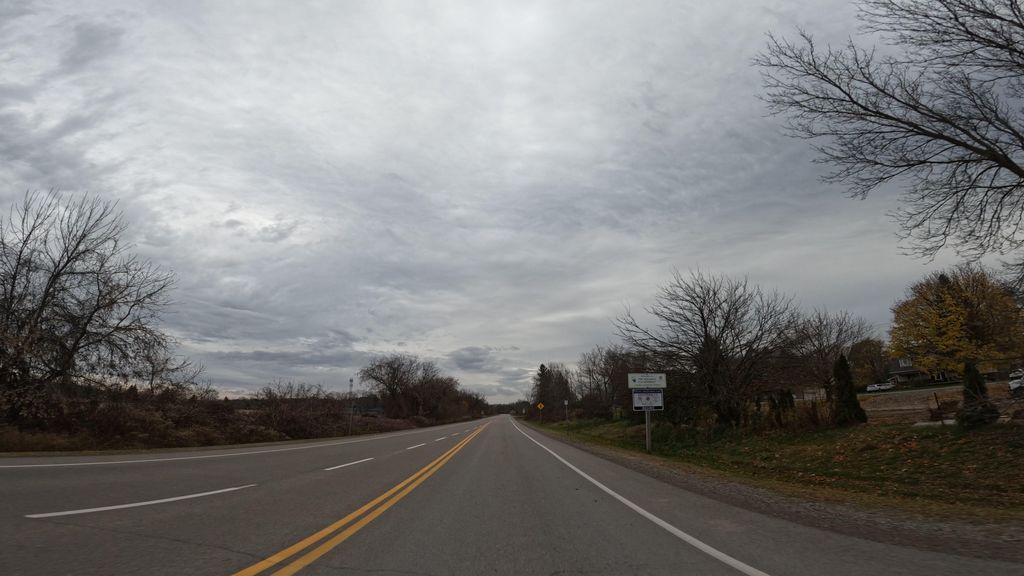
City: hamilton